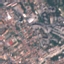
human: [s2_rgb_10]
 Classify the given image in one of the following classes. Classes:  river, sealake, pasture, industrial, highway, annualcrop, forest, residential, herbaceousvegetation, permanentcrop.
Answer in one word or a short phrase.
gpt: Residential